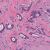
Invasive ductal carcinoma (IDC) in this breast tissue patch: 1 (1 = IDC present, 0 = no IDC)